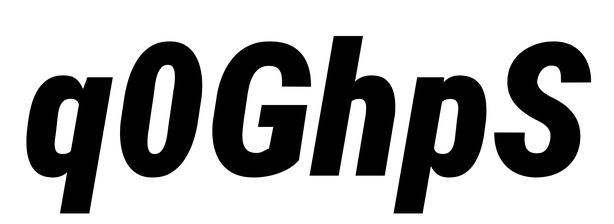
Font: Roboto-Italic_Condensed_Black_Italic